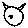
Label: cat